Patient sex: M
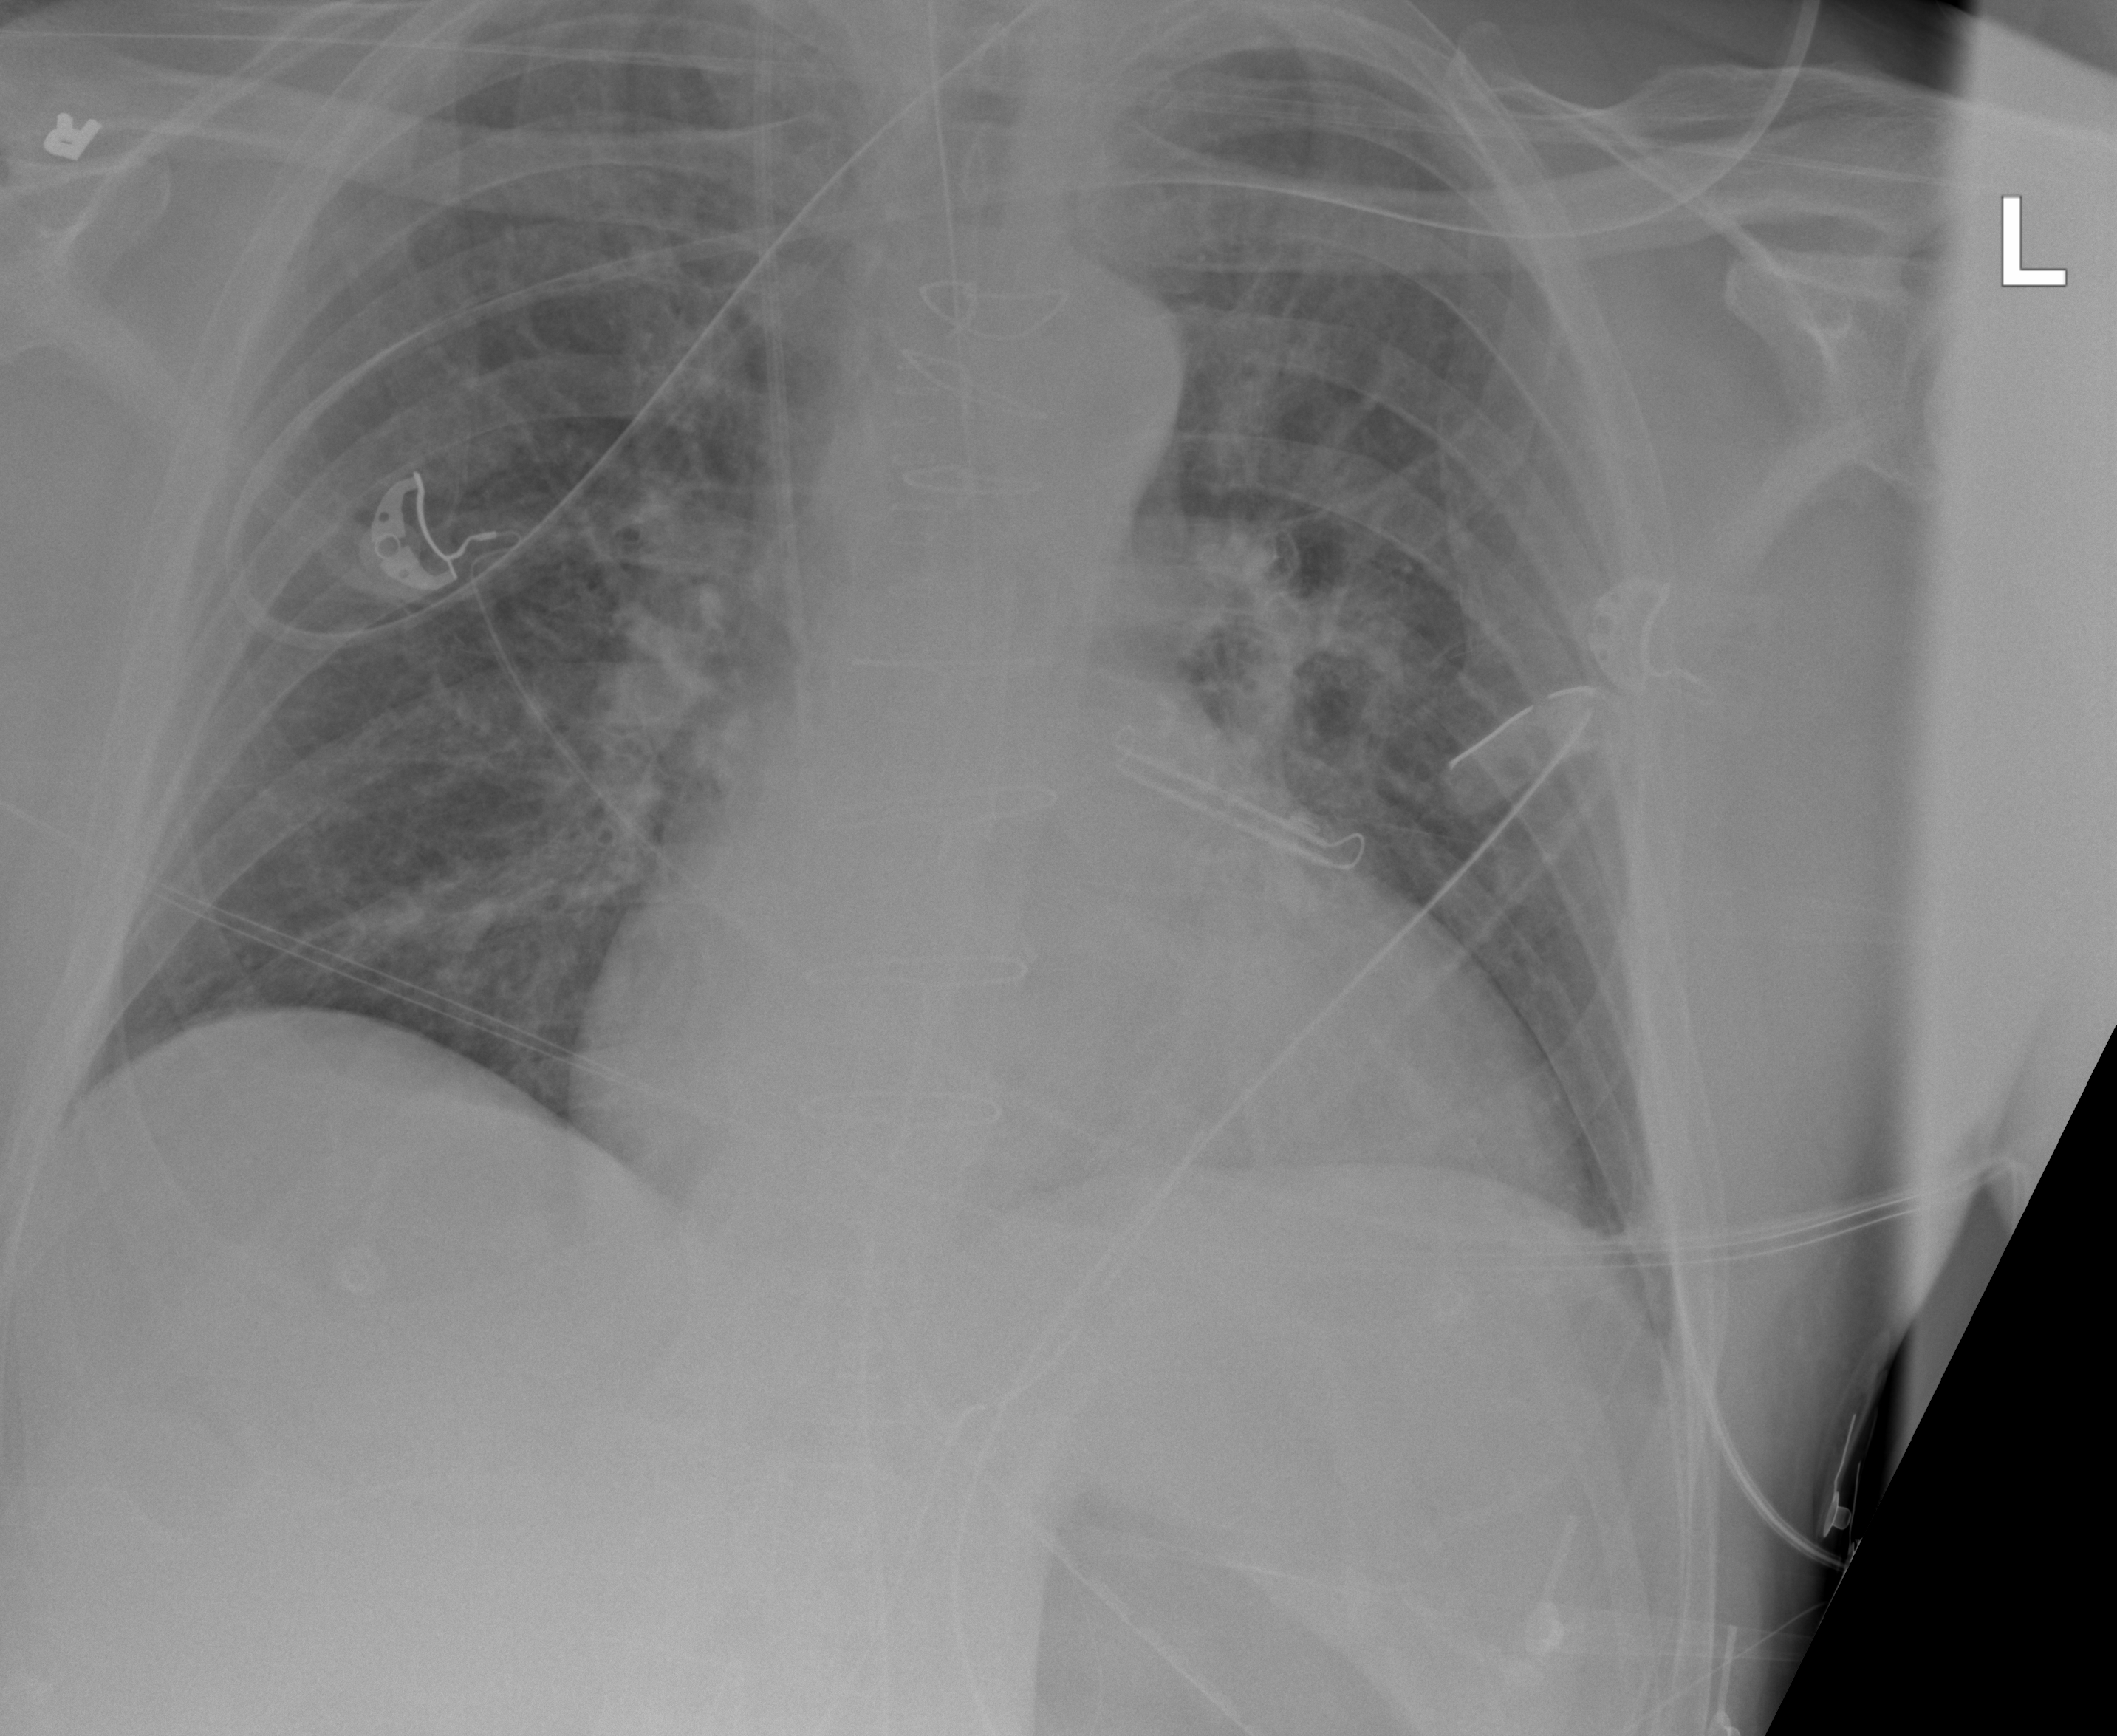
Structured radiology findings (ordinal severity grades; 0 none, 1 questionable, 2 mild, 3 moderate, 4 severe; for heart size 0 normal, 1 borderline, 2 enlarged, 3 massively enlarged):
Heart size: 2
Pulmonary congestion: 2
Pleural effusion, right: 1
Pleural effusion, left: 1
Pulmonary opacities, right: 2
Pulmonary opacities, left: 2
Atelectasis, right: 1
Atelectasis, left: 1